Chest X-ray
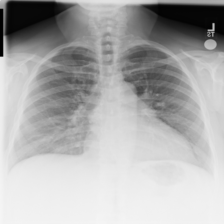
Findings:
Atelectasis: negative
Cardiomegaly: negative
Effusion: negative
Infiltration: negative
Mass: negative
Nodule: negative
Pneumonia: negative
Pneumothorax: negative
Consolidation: negative
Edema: negative
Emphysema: negative
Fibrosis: negative
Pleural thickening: negative
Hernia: negative